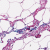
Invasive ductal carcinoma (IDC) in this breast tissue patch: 0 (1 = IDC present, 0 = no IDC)